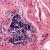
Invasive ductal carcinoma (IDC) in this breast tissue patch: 0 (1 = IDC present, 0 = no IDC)